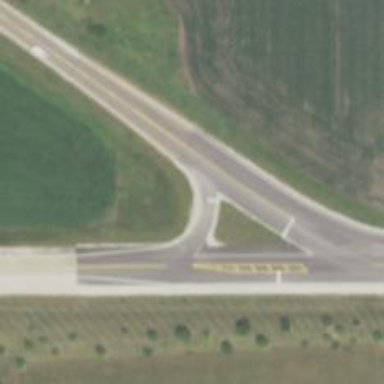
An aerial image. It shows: Asphalt road with secondary link designation.